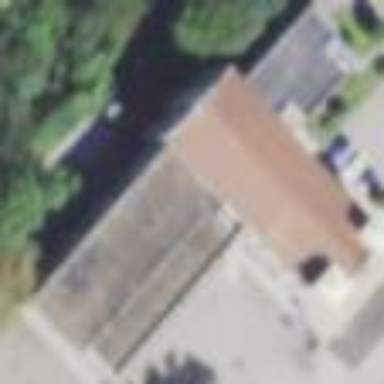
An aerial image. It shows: Building serving as place of worship.